Question: In Eclipse when i create new Java Project, i see options like:

Now i want to know, what is the safest option to use considering when i export jar file any user will be able to use it. If selecting the shown option, does that mean if someone has JRE 1.6, he will not be able to run that jar file, or is it backward compatible??
As such my project has no specific 1.7 dependencies.
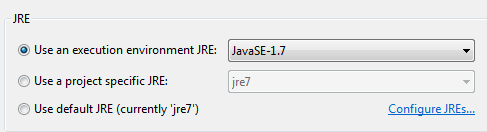
Answer: This is very broad question, which JRE to use depends on your requirement. If you have multiple projects, each specific to a JRE, then you can use project specific JRE. If you are happy with eclipse default JRE you can continue. It is purely your decision.
Someone with JRE 1.6 should be able to run on 1.6 as long as compilation level is set to 1.6 (This may flag if your code has any 1.7 features which are not part of 1.6).